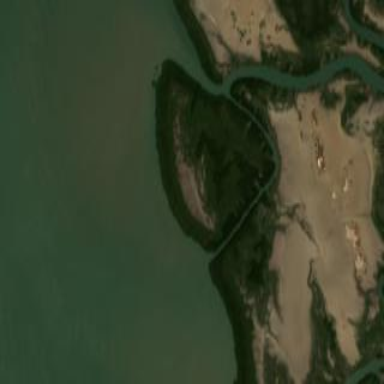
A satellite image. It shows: Wetland area dominated by mangroves.